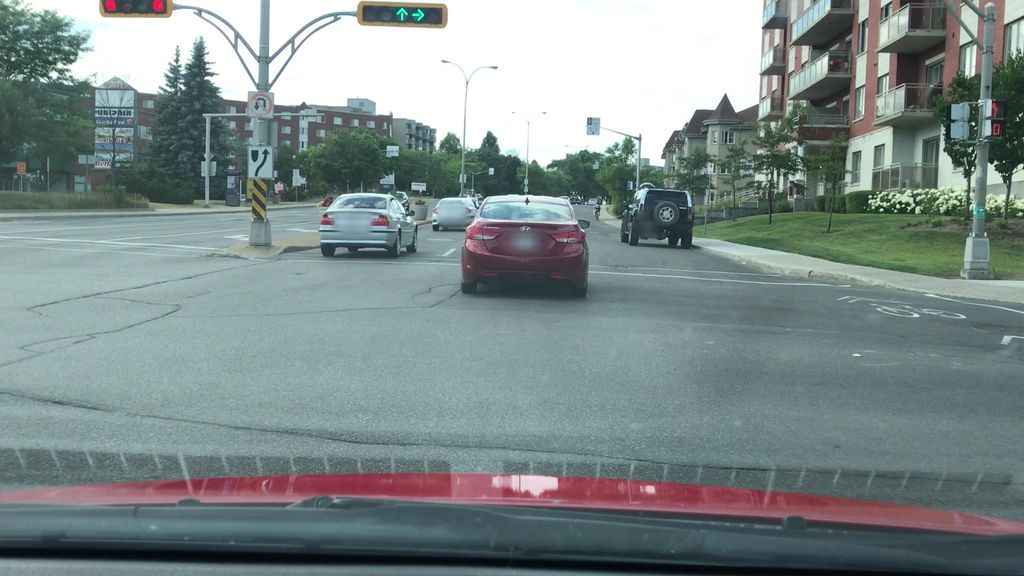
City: montreal